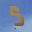
Label: 5